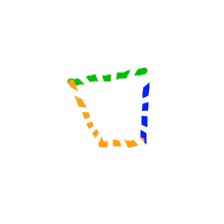
Shape: trapezoid